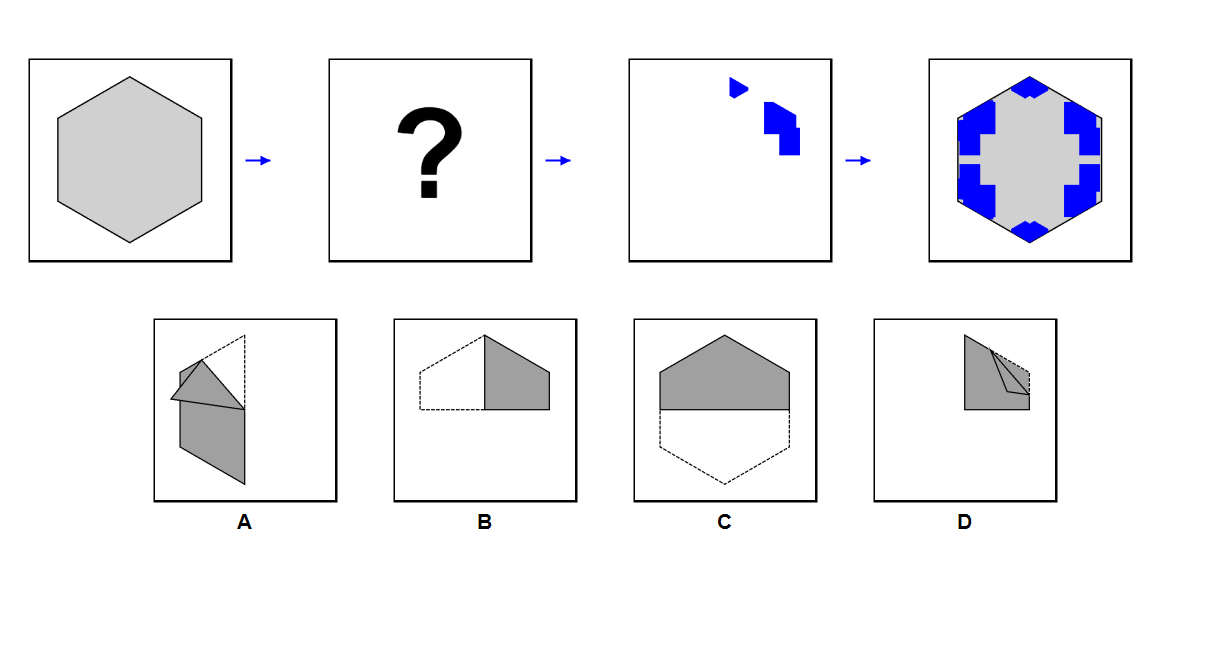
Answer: A